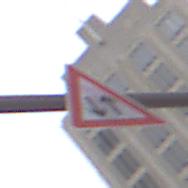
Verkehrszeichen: Gegenverkehr
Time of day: MorningAfternoon
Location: Outdoor (Urban)
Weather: Overcast
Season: NotSpecified
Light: Natural